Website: macys
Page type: cross-sells
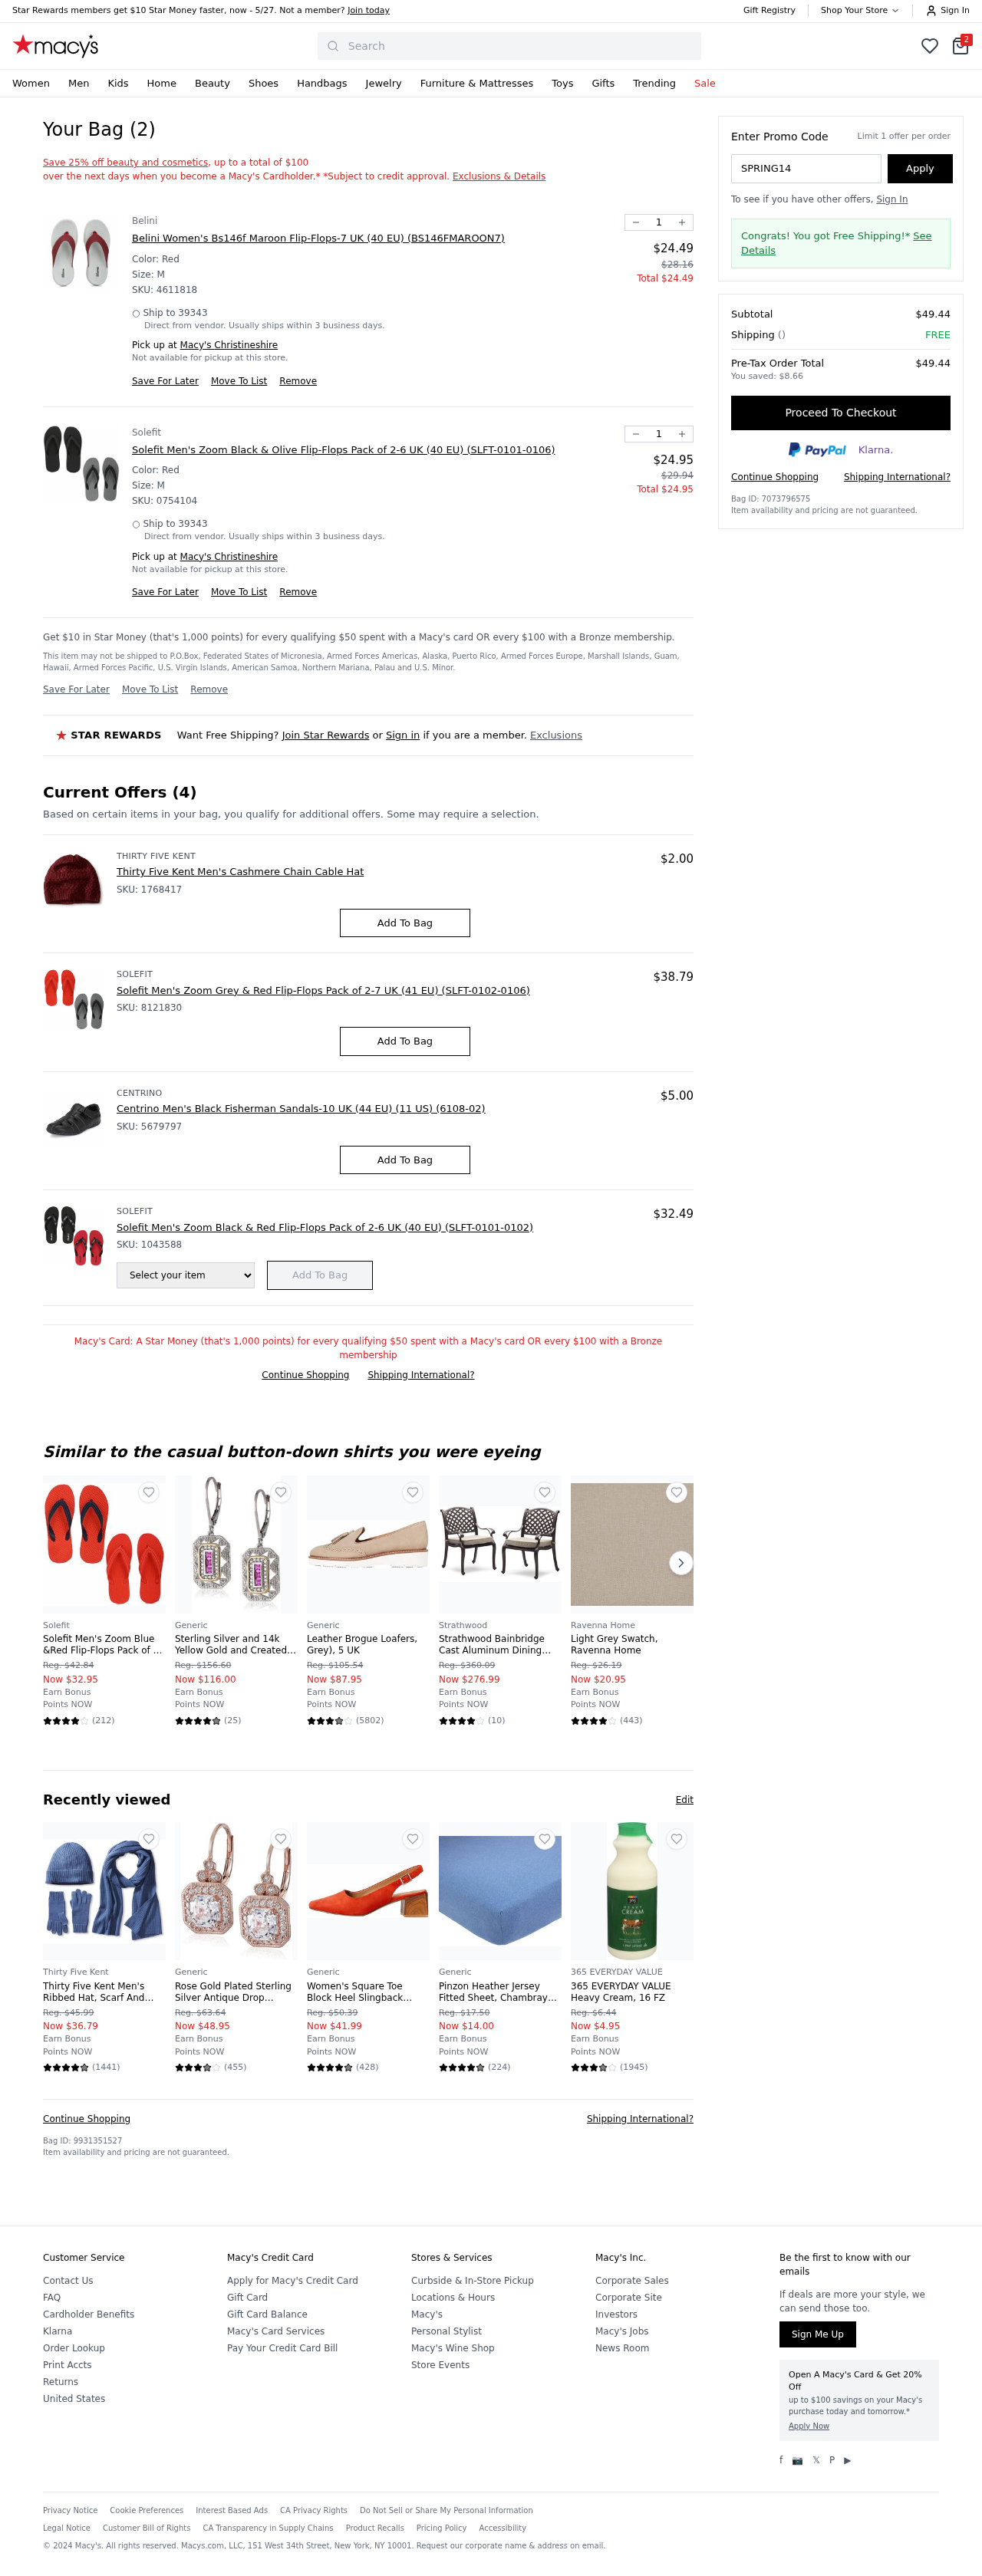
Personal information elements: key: PII_CITY
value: Christineshire
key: PII_POSTCODE
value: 39343
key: PII_PROMO_CODE
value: SPRING14
Product elements: key: PRODUCT10_BRAND
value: Thirty Five Kent
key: PRODUCT10_NAME
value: Thirty Five Kent Men's Ribbed Hat, Scarf And Touch Tech Glove, Denim
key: PRODUCT10_NUM_RATINGS
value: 1441
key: PRODUCT10_PRICE
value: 36.79
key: PRODUCT10_RATING
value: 4.7
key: PRODUCT11_BRAND
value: Generic
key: PRODUCT11_NAME
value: Rose Gold Plated Sterling Silver Antique Drop Earrings set with Asscher Cut Swarovski Zirconia
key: PRODUCT11_NUM_RATINGS
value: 455
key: PRODUCT11_PRICE
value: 48.95
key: PRODUCT11_RATING
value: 3.9
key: PRODUCT12_BRAND
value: Generic
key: PRODUCT12_NAME
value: Women's Square Toe Block Heel Slingback Closed, Orange, 2
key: PRODUCT12_NUM_RATINGS
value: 428
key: PRODUCT12_PRICE
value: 41.99
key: PRODUCT12_RATING
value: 4.5
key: PRODUCT13_BRAND
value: Generic
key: PRODUCT13_NAME
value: Pinzon Heather Jersey Fitted Sheet, Chambray Heather, 140 x 190 x 30 cm
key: PRODUCT13_NUM_RATINGS
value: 224
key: PRODUCT13_PRICE
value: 14
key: PRODUCT13_RATING
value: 4.9
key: PRODUCT14_BRAND
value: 365 EVERYDAY VALUE
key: PRODUCT14_NAME
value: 365 EVERYDAY VALUE Heavy Cream, 16 FZ
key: PRODUCT14_NUM_RATINGS
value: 1945
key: PRODUCT14_PRICE
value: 4.95
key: PRODUCT14_RATING
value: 3.6
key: PRODUCT15_BRAND
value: Thirty Five Kent
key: PRODUCT15_NAME
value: Thirty Five Kent Men's Cashmere Chain Cable Hat
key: PRODUCT15_PRICE
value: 2
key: PRODUCT16_BRAND
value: Centrino
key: PRODUCT16_NAME
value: Centrino Men's Black Fisherman Sandals-10 UK (44 EU) (11 US) (6108-02)
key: PRODUCT16_PRICE
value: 5
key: PRODUCT1_BRAND
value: Belini
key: PRODUCT1_NAME
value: Belini Women's Bs146f Maroon Flip-Flops-7 UK (40 EU) (BS146FMAROON7)
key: PRODUCT1_PRICE
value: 24.49
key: PRODUCT1_QUANTITY
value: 1
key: PRODUCT2_BRAND
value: Solefit
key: PRODUCT2_NAME
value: Solefit Men's Zoom Black & Olive Flip-Flops Pack of 2-6 UK (40 EU) (SLFT-0101-0106)
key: PRODUCT2_PRICE
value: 24.95
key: PRODUCT2_QUANTITY
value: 1
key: PRODUCT3_BRAND
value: Solefit
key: PRODUCT3_NAME
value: Solefit Men's Zoom Grey & Red Flip-Flops Pack of 2-7 UK (41 EU) (SLFT-0102-0106)
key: PRODUCT3_PRICE
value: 38.79
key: PRODUCT4_BRAND
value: Solefit
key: PRODUCT4_NAME
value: Solefit Men's Zoom Black & Red Flip-Flops Pack of 2-6 UK (40 EU) (SLFT-0101-0102)
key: PRODUCT4_PRICE
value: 32.49
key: PRODUCT5_BRAND
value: Solefit
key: PRODUCT5_NAME
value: Solefit Men's Zoom Blue &Red Flip-Flops Pack of 2-10 UK (44 EU) (SLFT-0102-0103)
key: PRODUCT5_NUM_RATINGS
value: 212
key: PRODUCT5_PRICE
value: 32.95
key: PRODUCT5_RATING
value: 4.2
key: PRODUCT6_BRAND
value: Generic
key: PRODUCT6_NAME
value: Sterling Silver and 14k Yellow Gold and Created Ruby Art Deco-Style with Diamond Accents Drop Earrin
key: PRODUCT6_NUM_RATINGS
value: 25
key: PRODUCT6_PRICE
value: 116
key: PRODUCT6_RATING
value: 4.7
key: PRODUCT7_BRAND
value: Generic
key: PRODUCT7_NAME
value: Leather Brogue Loafers, Grey), 5 UK
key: PRODUCT7_NUM_RATINGS
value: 5802
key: PRODUCT7_PRICE
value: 87.95
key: PRODUCT7_RATING
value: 3.5
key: PRODUCT8_BRAND
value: Strathwood
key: PRODUCT8_NAME
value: Strathwood Bainbridge Cast Aluminum Dining Chair with Cushion, Set of 2
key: PRODUCT8_NUM_RATINGS
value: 10
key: PRODUCT8_PRICE
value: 276.99
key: PRODUCT8_RATING
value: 4.1
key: PRODUCT9_BRAND
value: Ravenna Home
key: PRODUCT9_NAME
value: Light Grey Swatch, Ravenna Home
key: PRODUCT9_NUM_RATINGS
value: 443
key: PRODUCT9_PRICE
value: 20.95
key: PRODUCT9_RATING
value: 4.2
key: PRODUCT1_SKU
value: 4611818
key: PRODUCT1_ORIGINAL_PRICE
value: $28.16
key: PRODUCT1_TOTAL
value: $24.49
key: PRODUCT2_SKU
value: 0754104
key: PRODUCT2_ORIGINAL_PRICE
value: $29.94
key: PRODUCT2_TOTAL
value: $24.95
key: PRODUCT15_SKU
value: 1768417
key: PRODUCT3_SKU
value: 8121830
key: PRODUCT16_SKU
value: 5679797
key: PRODUCT4_SKU
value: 1043588
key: PRODUCT5_ORIGINAL_PRICE
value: Reg. $42.84
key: PRODUCT6_ORIGINAL_PRICE
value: Reg. $156.60
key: PRODUCT7_ORIGINAL_PRICE
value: Reg. $105.54
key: PRODUCT8_ORIGINAL_PRICE
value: Reg. $360.09
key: PRODUCT9_ORIGINAL_PRICE
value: Reg. $26.19
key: PRODUCT10_ORIGINAL_PRICE
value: Reg. $45.99
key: PRODUCT11_ORIGINAL_PRICE
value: Reg. $63.64
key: PRODUCT12_ORIGINAL_PRICE
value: Reg. $50.39
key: PRODUCT13_ORIGINAL_PRICE
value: Reg. $17.50
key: PRODUCT14_ORIGINAL_PRICE
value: Reg. $6.44
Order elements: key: ORDER_NUM_ITEMS
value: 2
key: ORDER_SUBTOTAL
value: $49.44
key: ORDER_TOTAL
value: $49.44
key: ORDER_SAVINGS
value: $8.66
Search elements: key: HEADER_SEARCH
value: Search